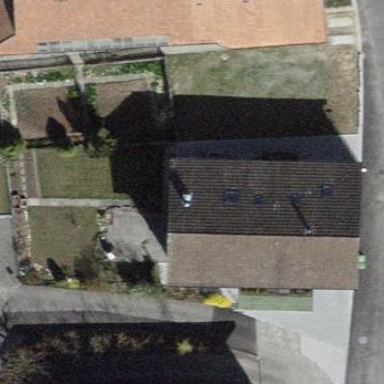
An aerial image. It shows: Building with tiled roof.